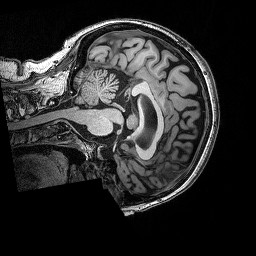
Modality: T1w
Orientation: sagittal
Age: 57
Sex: female
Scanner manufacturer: siemens
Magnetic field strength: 3 T
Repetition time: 2.53 s
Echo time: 0.0035 s